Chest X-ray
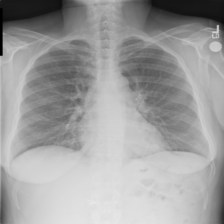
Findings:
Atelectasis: negative
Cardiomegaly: negative
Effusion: negative
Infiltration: negative
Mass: negative
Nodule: negative
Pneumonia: negative
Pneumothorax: negative
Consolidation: negative
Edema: negative
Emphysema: negative
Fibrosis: negative
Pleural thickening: negative
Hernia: negative